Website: lowes
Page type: account-selection
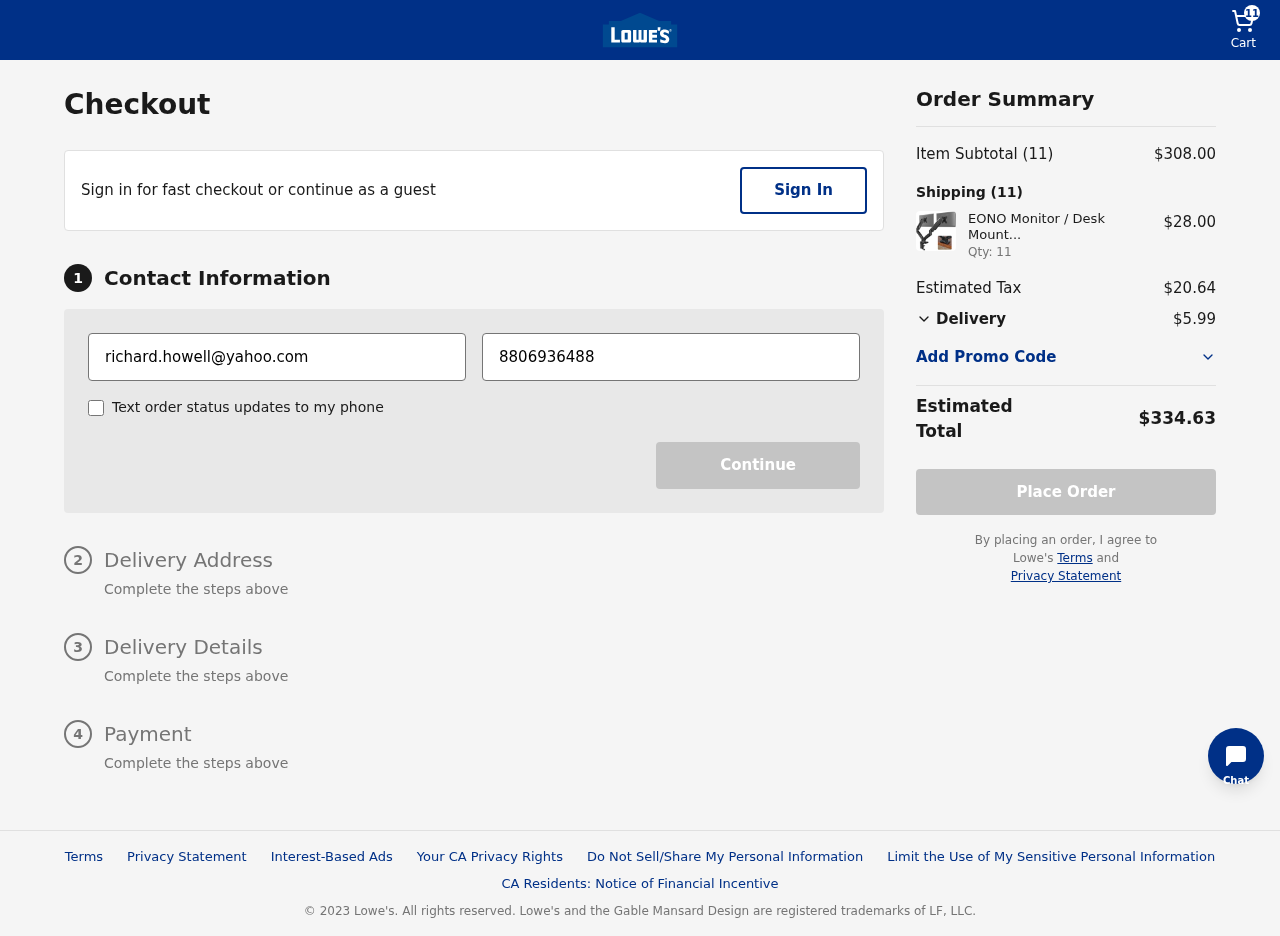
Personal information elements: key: PII_EMAIL
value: richard.howell@yahoo.com
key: PII_PHONE
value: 8806936488
Product elements: key: PRODUCT1_NAME
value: EONO Monitor / Desk Mount with 2 Monitor Arms for 13-27 Inch LCD LED TV Screens with Ergonomic Gas S
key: PRODUCT1_PRICE
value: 28
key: PRODUCT1_QUANTITY
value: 11
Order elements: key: ORDER_NUM_ITEMS
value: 11
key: ORDER_SUBTOTAL
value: $308.00
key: ORDER_TAX
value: $20.64
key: ORDER_SHIPPING_COST
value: $5.99
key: ORDER_TOTAL
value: $334.63